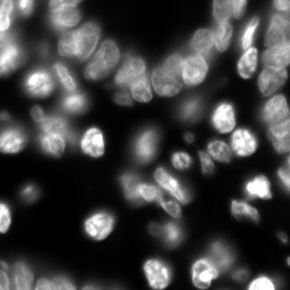
Tissue sample: colon
Magnification: 10.0x
Cell type: B cells
Senescence state: senescent